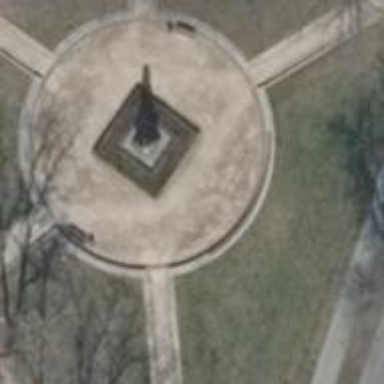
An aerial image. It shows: War memorial steeped in history.